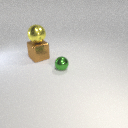
large yellow metal sphere above large brown metal cube